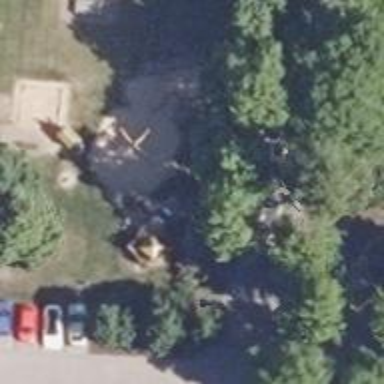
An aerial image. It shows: Playground area for leisure land.